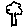
Label: tree